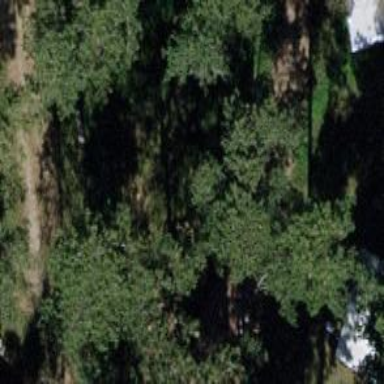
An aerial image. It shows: Tree with mixed leaves.